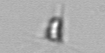
Label: Calciopappus